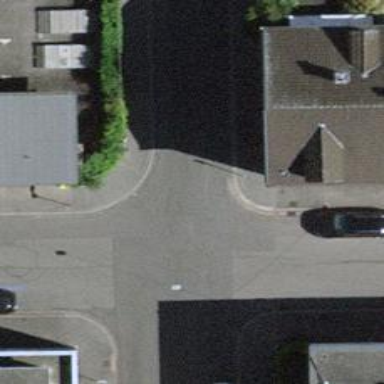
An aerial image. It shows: Residential road with asphalt surface. There are sidewalks on both sides of the road.